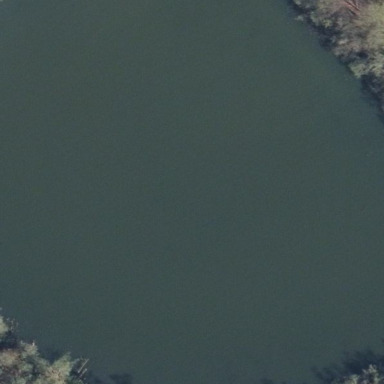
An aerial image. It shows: Natural landscape featuring water.